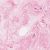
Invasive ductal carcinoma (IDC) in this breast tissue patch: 0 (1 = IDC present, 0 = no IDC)